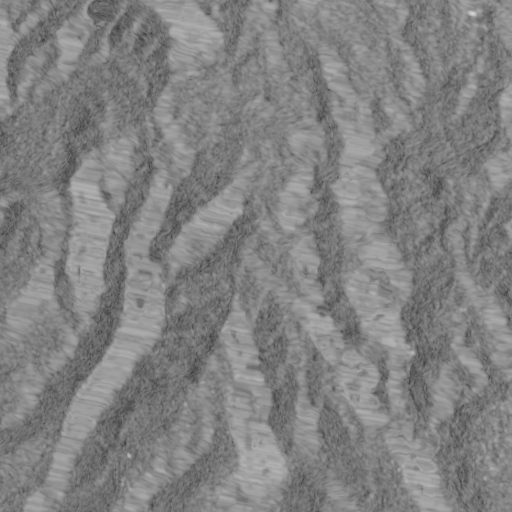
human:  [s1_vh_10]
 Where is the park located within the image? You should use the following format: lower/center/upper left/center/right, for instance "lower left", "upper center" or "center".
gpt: The park is located in the center right of the image.
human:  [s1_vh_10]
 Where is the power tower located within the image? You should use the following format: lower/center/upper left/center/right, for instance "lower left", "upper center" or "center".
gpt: The power tower is located in the lower of the image.
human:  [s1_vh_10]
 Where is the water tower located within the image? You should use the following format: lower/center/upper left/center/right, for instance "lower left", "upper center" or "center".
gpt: The water tower is located in the lower right of the image.
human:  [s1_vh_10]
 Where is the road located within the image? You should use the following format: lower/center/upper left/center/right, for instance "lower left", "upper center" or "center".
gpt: There is no road in the image.

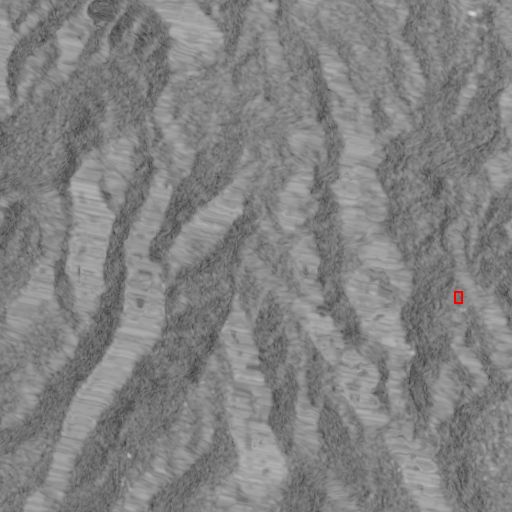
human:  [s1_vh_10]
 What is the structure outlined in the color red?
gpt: The structure outlined in red is a park.
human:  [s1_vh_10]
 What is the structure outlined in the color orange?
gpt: There is no orange outline.